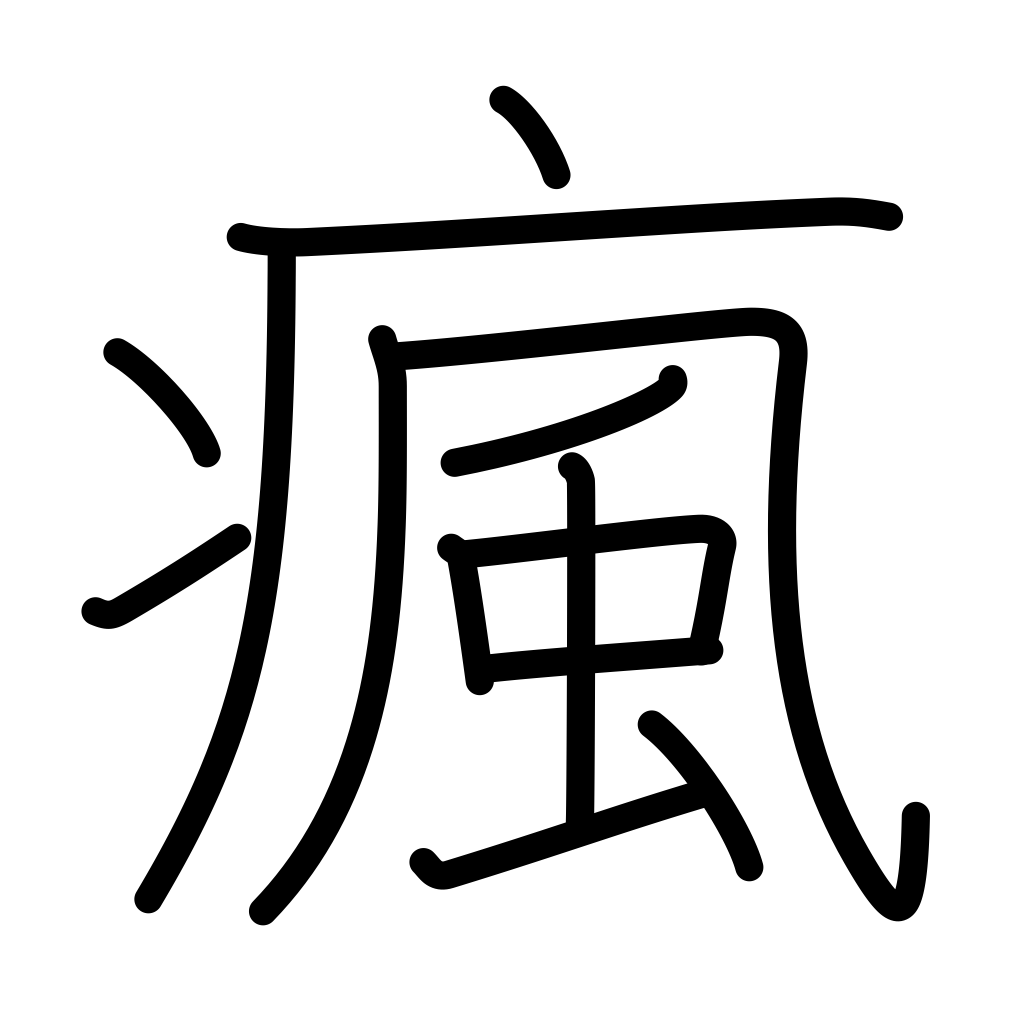
Meaning: insanity, headache